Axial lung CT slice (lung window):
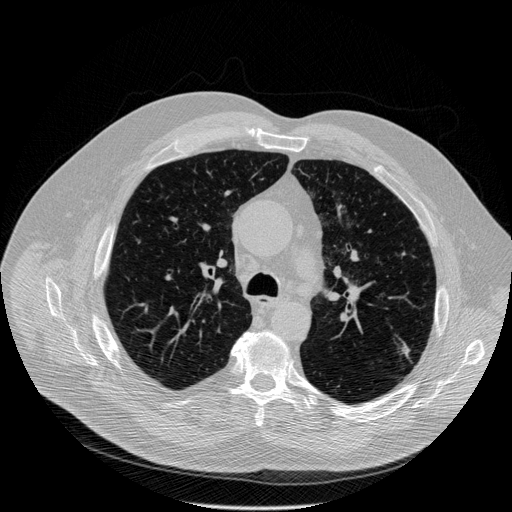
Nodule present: yes
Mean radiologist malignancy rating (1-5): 4